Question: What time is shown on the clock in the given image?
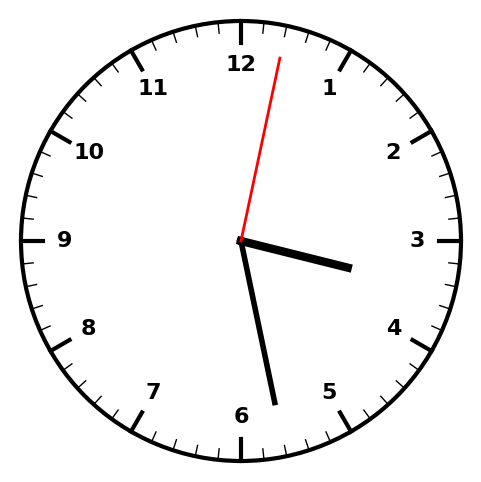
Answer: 03:28:02